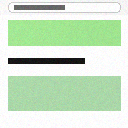
Screen state: on